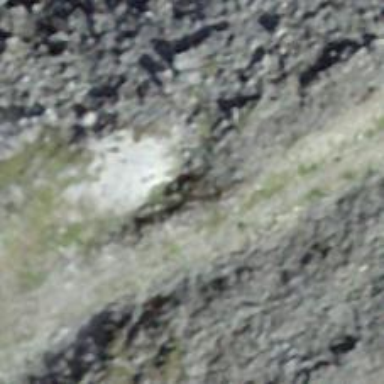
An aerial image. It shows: Gravel path.